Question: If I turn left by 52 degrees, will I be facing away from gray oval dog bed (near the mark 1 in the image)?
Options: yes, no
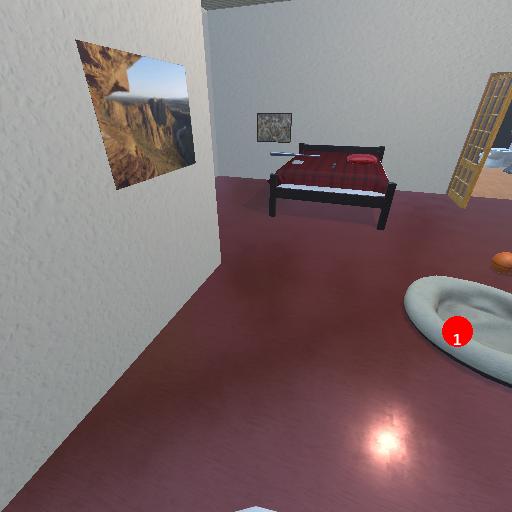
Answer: yes